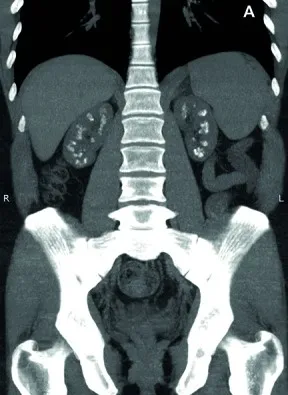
Computed tomography of the abdomen in coronal views demonstrating bilateral medullary nephrocalcinosis. Coronal average intensity projection.
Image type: radiology (ct)